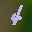
Label: 4